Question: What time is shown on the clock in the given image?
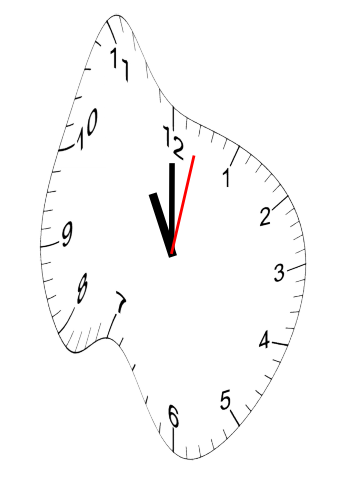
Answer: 11:00:02